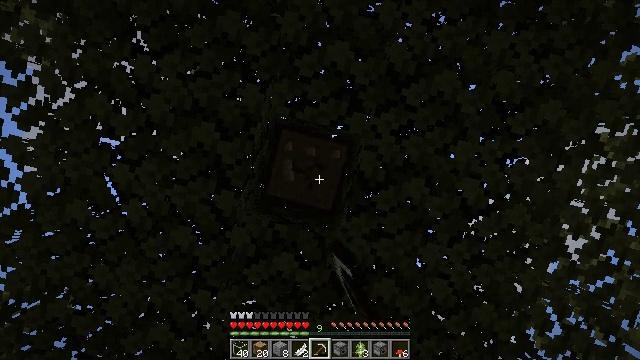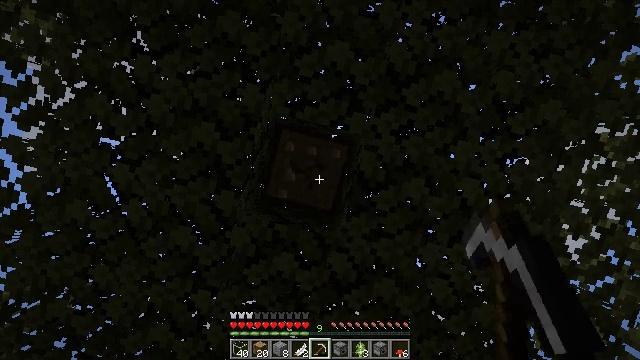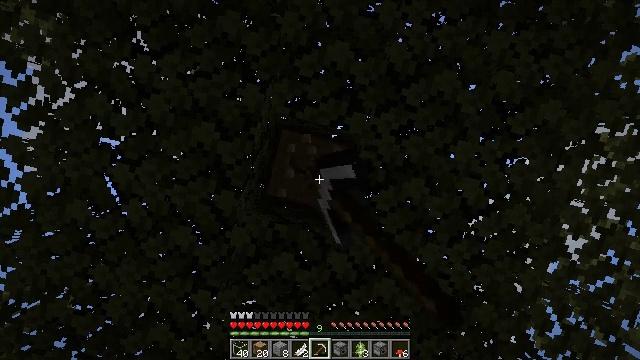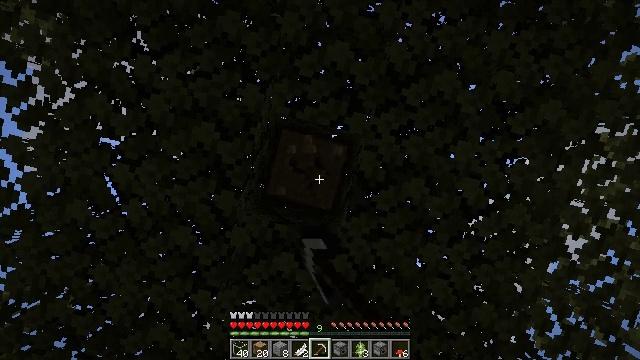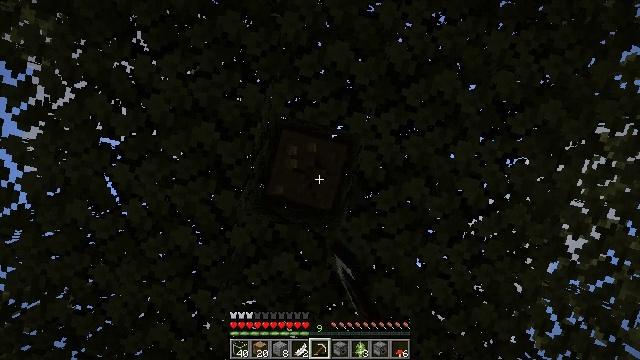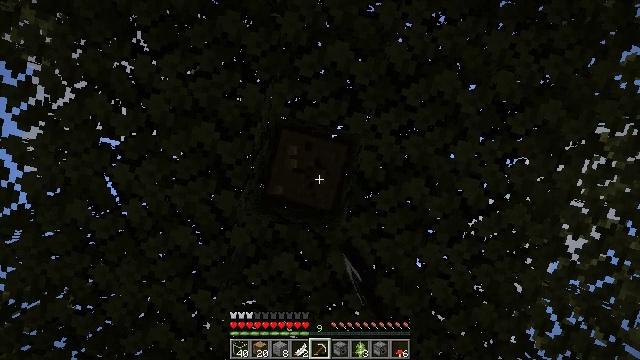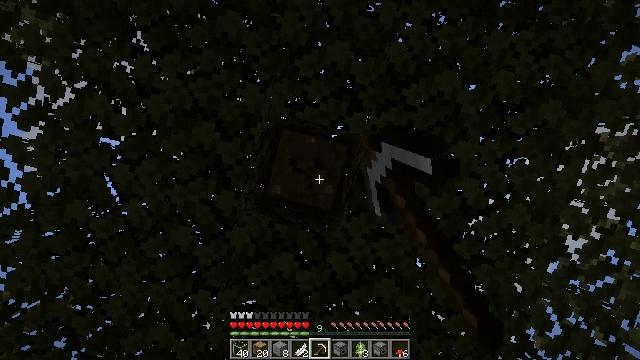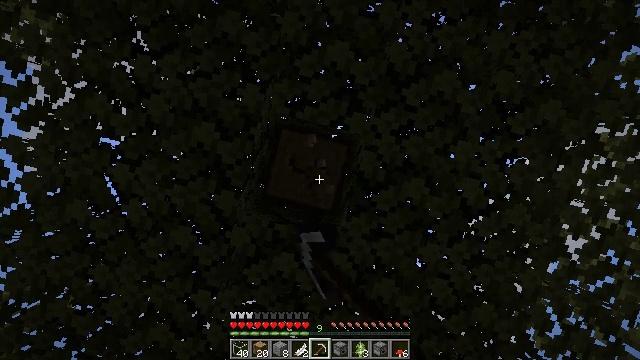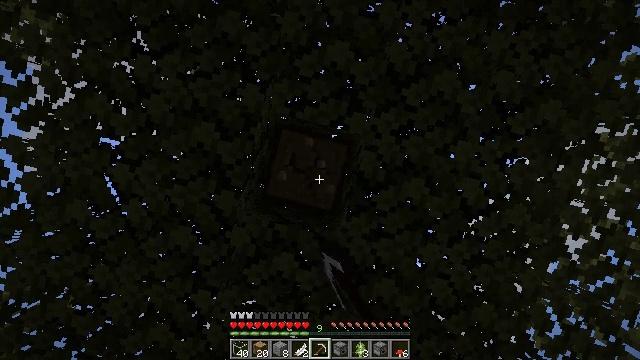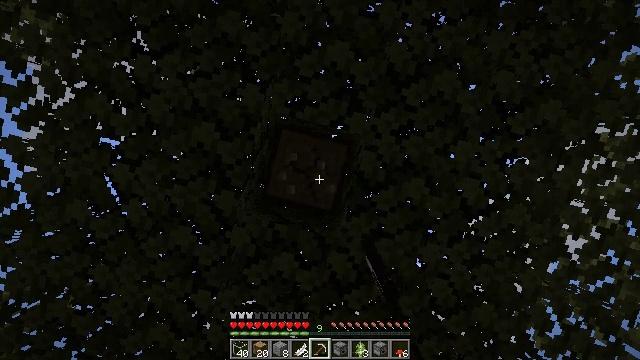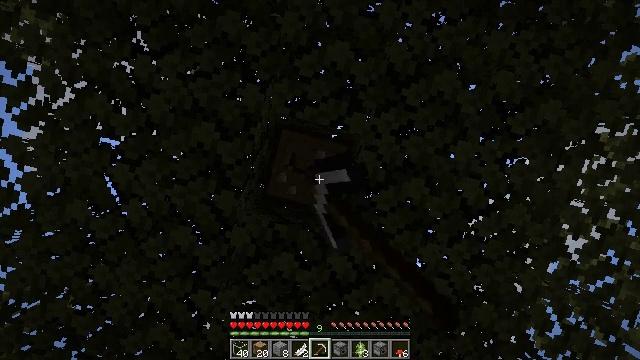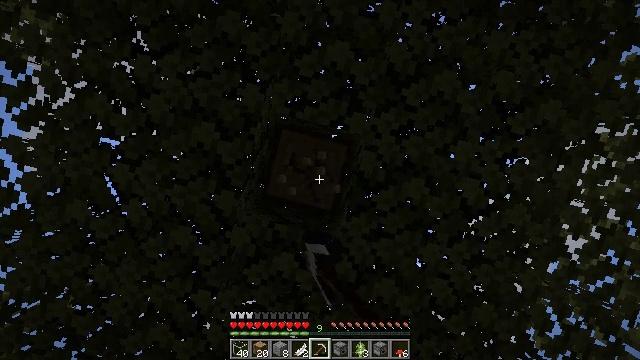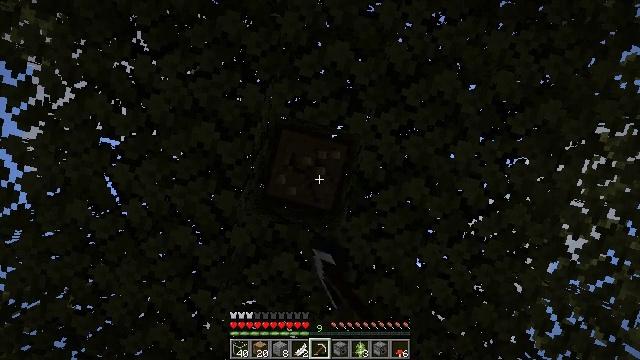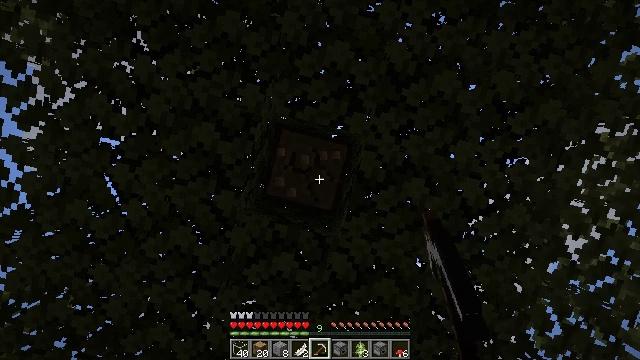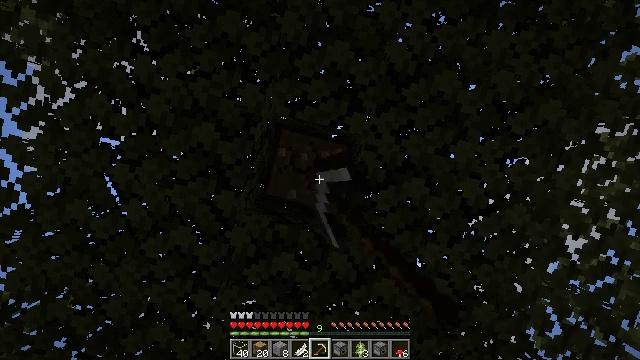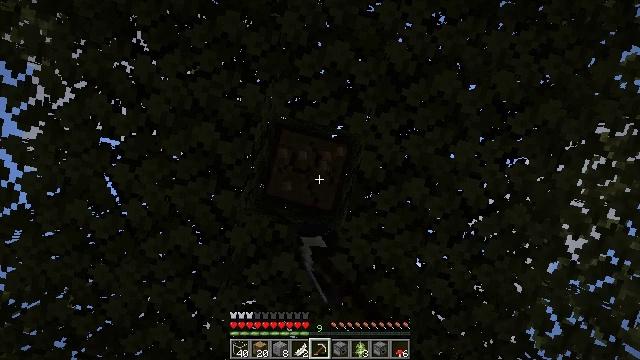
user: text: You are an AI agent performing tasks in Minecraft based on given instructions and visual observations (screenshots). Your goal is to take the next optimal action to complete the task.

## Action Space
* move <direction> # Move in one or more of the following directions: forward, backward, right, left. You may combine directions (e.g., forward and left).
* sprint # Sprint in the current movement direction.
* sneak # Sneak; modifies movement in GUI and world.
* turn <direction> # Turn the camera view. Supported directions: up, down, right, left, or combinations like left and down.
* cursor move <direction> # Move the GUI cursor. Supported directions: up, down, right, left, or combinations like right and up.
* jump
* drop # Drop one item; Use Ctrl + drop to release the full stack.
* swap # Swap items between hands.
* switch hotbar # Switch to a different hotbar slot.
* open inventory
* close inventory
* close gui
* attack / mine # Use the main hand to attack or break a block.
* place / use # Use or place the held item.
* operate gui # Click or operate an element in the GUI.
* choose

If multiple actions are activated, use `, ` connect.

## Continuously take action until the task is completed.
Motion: motion action
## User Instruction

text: Break the tree to get oak logs.
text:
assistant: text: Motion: attack / mine
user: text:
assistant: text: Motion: attack / mine
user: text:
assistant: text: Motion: attack / mine
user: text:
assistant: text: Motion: attack / mine
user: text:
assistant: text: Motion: attack / mine
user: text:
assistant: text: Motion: attack / mine
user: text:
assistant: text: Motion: attack / mine
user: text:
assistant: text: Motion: attack / mine
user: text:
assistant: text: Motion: attack / mine
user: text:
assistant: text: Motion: attack / mine
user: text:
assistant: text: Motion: attack / mine
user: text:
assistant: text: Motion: attack / mine
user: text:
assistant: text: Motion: attack / mine
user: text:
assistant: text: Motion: attack / mine
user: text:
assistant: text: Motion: attack / mine
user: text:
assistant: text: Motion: attack / mine
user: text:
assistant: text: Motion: attack / mine
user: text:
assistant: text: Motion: attack / mine
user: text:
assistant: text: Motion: attack / mine
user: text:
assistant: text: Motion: attack / mine
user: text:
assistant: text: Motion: attack / mine
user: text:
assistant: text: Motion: attack / mine
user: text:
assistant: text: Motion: attack / mine
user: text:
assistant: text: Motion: attack / mine
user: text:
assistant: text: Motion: attack / mine
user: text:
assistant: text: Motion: attack / mine
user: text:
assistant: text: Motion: attack / mine
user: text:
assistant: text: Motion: attack / mine
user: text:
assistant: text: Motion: attack / mine
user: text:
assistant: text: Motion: attack / mine